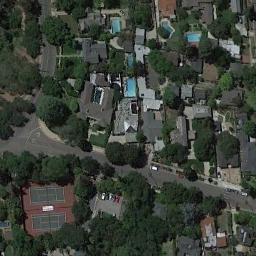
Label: tennis_court